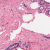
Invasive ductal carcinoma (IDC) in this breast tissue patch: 0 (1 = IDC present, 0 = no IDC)